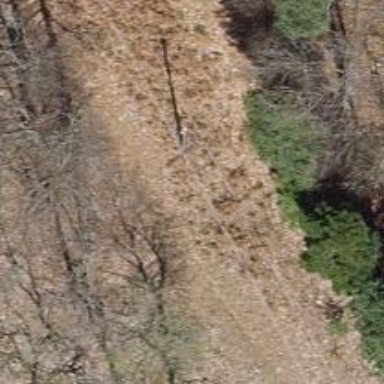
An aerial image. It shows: Power pole.